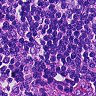
Metastatic tissue present: no